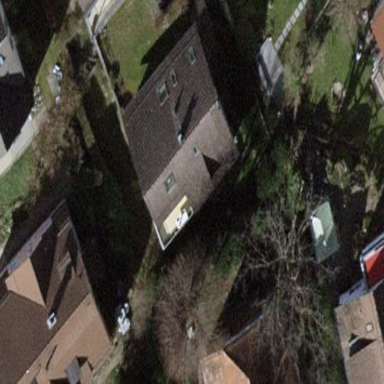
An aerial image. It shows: Building with gabled roof.